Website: lowes
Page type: billing-address
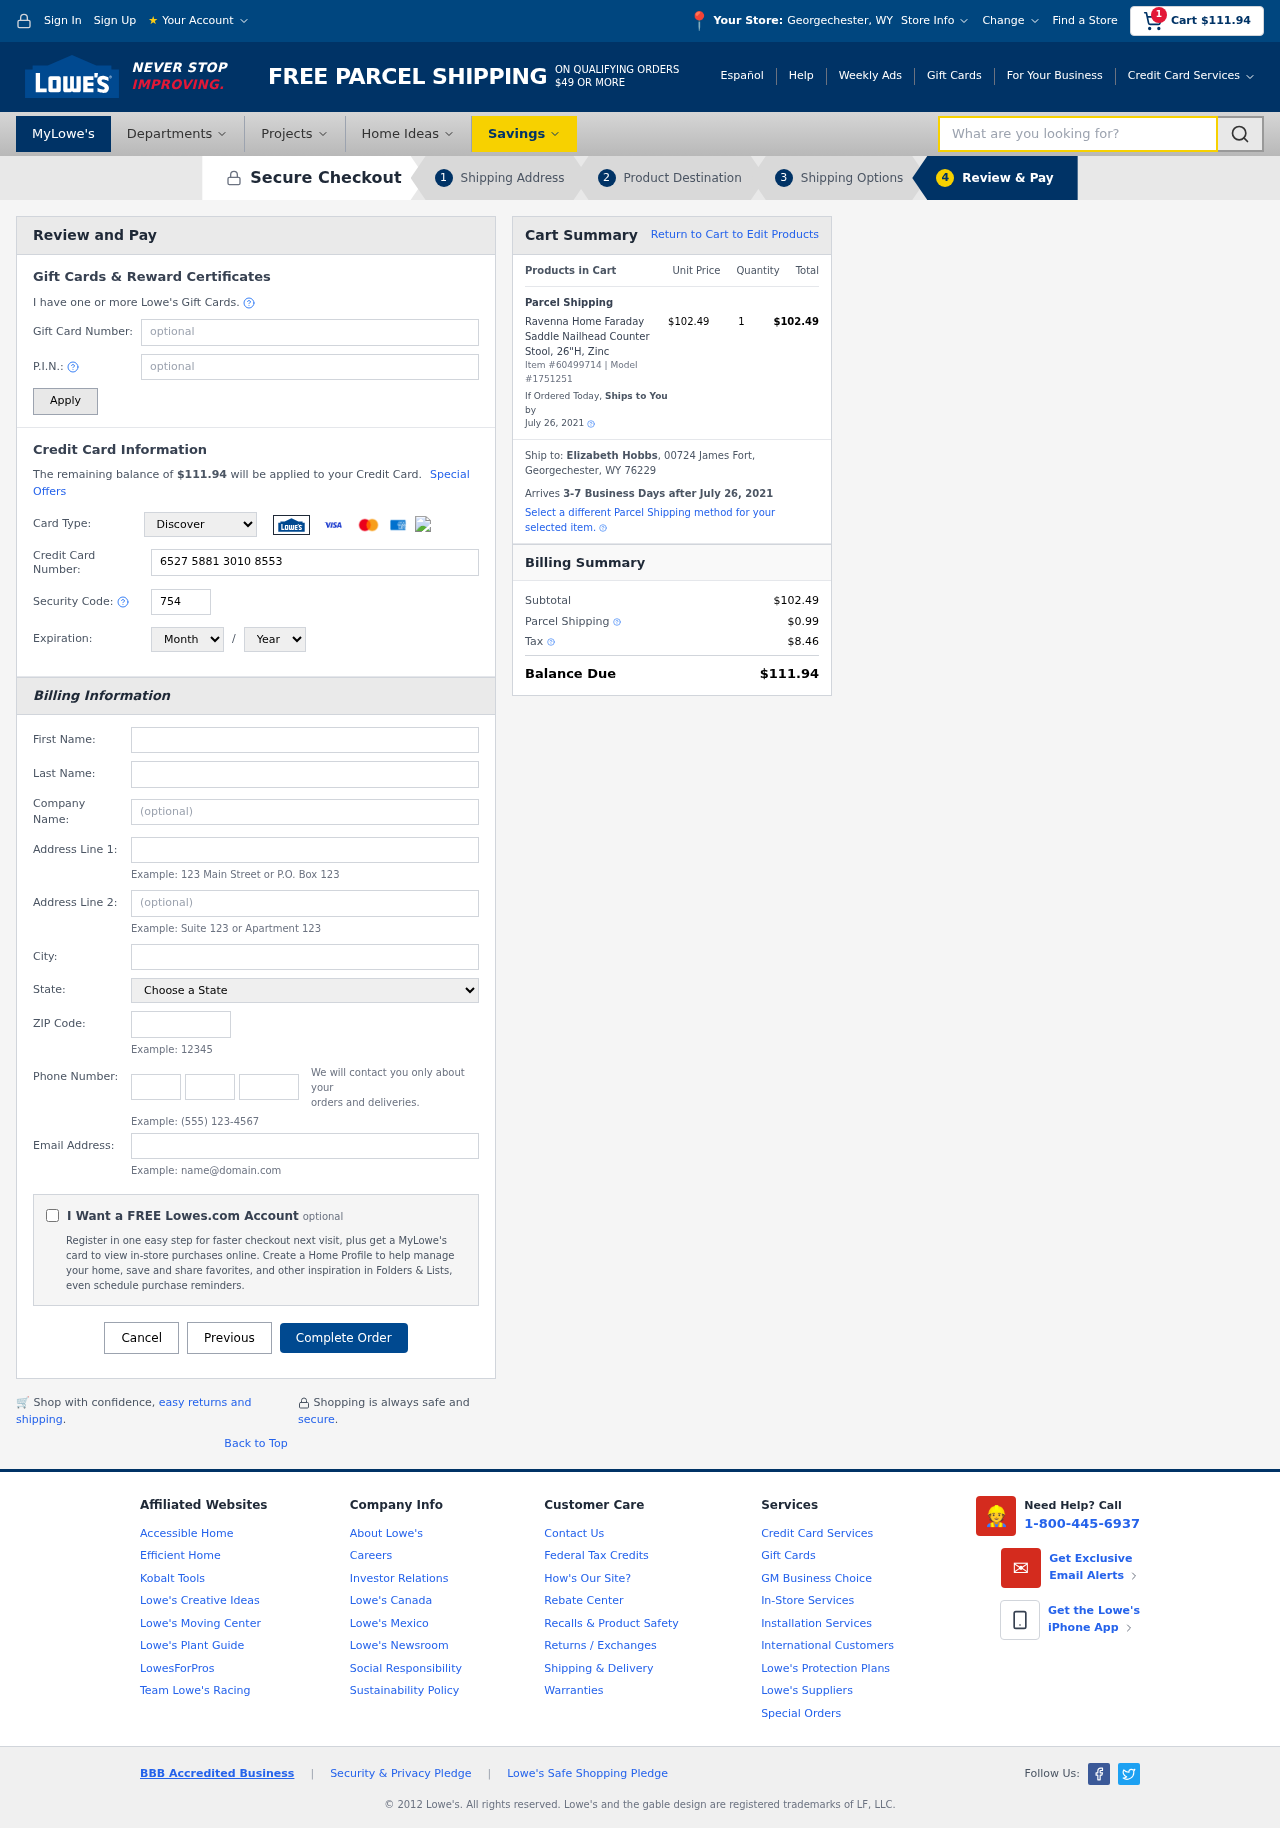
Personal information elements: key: PII_CARD_CVV
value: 754
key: PII_CARD_EXPIRY_MONTH
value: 06
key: PII_CARD_EXPIRY_YEAR
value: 30
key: PII_CARD_NUMBER
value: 6527 5881 3010 8553
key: PII_CARD_TYPE
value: Discover
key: PII_CITY
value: Georgechester
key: PII_CITY_STATE
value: Georgechester, WY
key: PII_EMAIL
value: elizabeth_hobbs@gmail.com
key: PII_FIRSTNAME
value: Elizabeth
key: PII_FULLNAME
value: Elizabeth Hobbs
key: PII_LASTNAME
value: Hobbs
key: PII_PHONE_AREA
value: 283
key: PII_PHONE_PREFIX
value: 618
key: PII_PHONE_SUFFIX
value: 6118
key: PII_POSTCODE
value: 76229
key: PII_STATE
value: Wyoming
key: PII_STREET
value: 00724 James Fort
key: PII_CITY_STATE_ZIP
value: Georgechester, WY 76229
Product elements: key: PRODUCT1_NAME
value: Ravenna Home Faraday Saddle Nailhead Counter Stool, 26"H, Zinc
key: PRODUCT1_PRICE
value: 102.49
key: PRODUCT1_QUANTITY
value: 1
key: PRODUCT_ITEM_NUMBER
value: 60499714
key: PRODUCT_MODEL_NUMBER
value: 1751251
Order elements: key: ORDER_SUBTOTAL
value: $111.94
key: ORDER_TOTAL
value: $111.94
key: ORDER_SHIPPING_DATE
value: July 26, 2021
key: ORDER_SUBTOTAL
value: $102.49
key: ORDER_DELIVERY_DATE
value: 3-7 Business Days after July 26, 2021
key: ORDER_SHIPPING_DATE2
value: July 26, 2021
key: ORDER_SUBTOTAL2
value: $102.49
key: ORDER_SHIPPING_COST
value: $0.99
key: ORDER_TAX
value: $8.46
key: ORDER_TOTAL2
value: $111.94
Search elements: key: HEADER_SEARCH
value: What are you looking for?